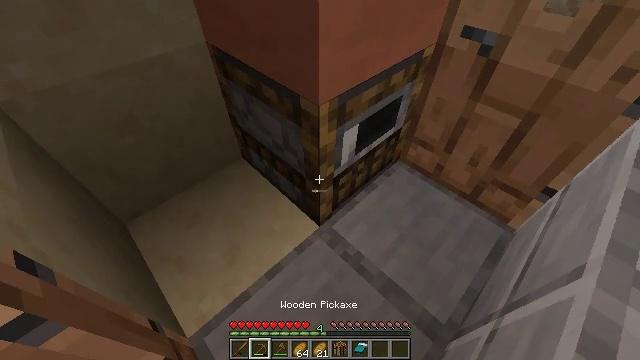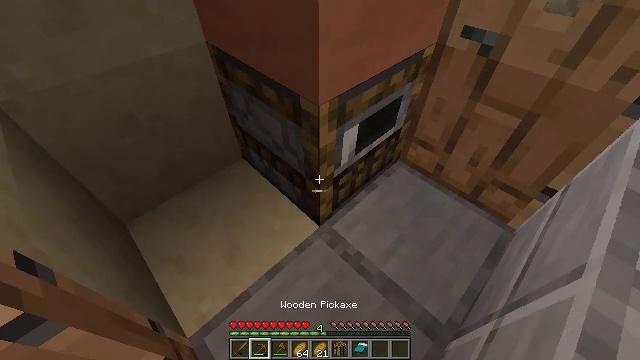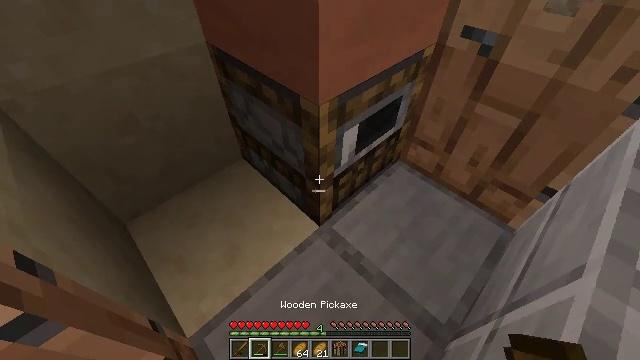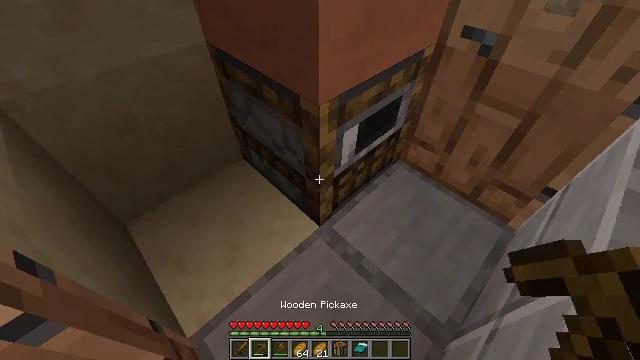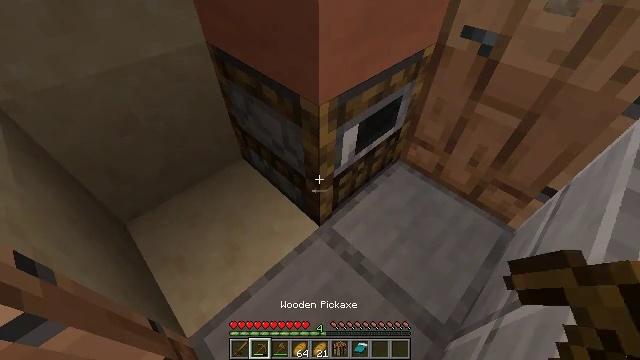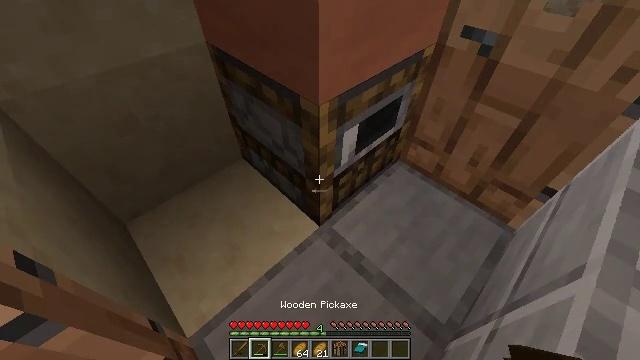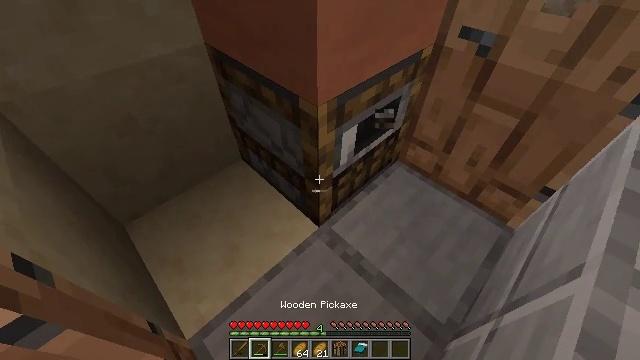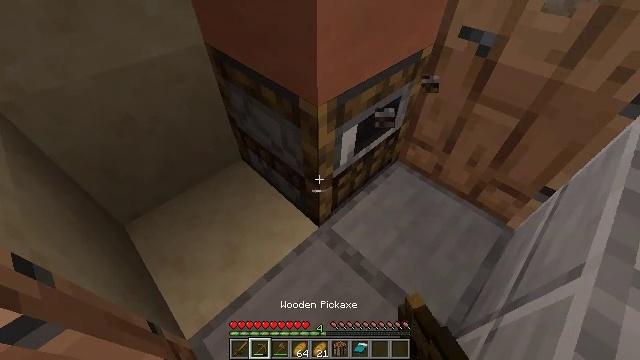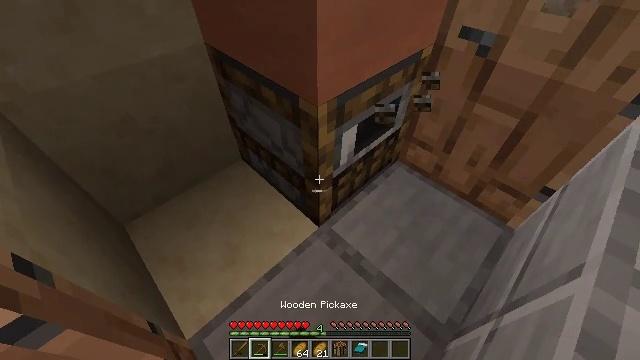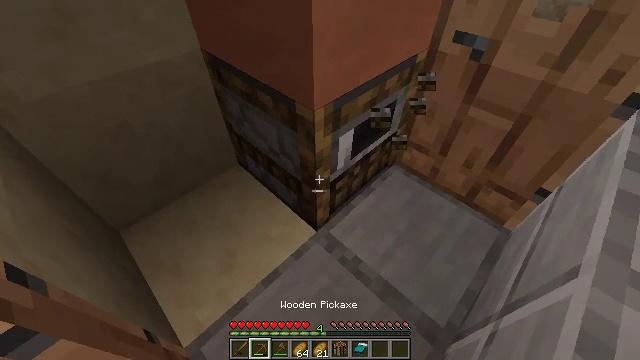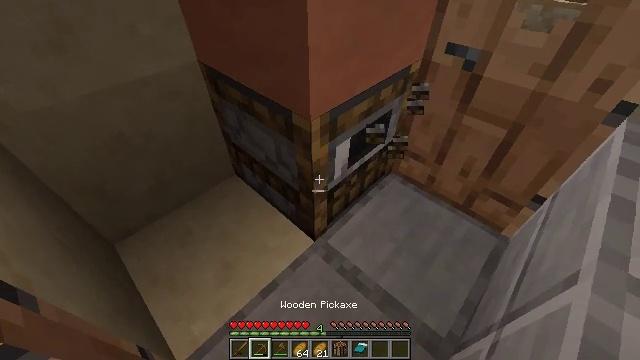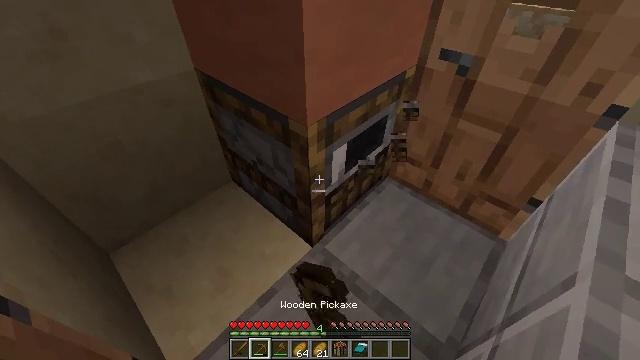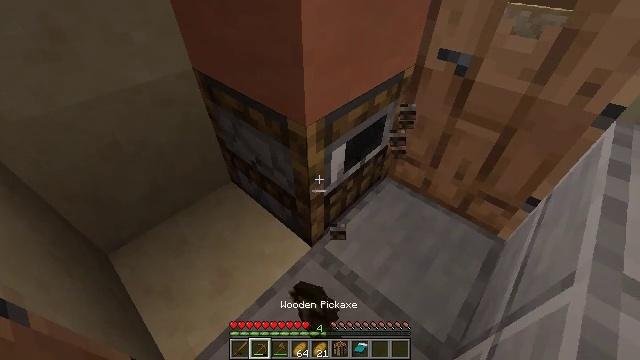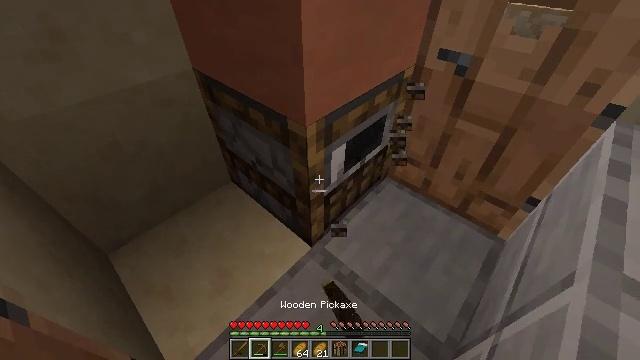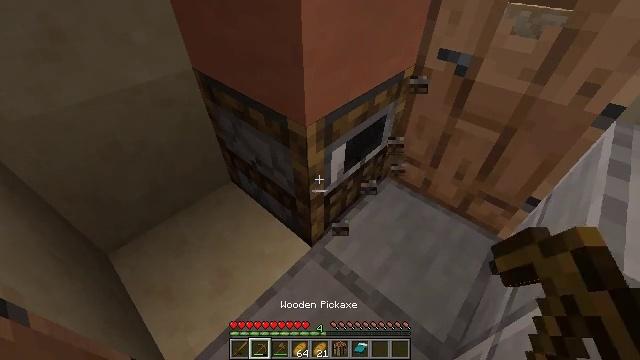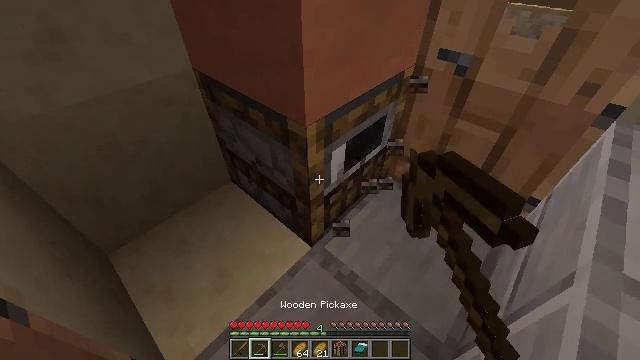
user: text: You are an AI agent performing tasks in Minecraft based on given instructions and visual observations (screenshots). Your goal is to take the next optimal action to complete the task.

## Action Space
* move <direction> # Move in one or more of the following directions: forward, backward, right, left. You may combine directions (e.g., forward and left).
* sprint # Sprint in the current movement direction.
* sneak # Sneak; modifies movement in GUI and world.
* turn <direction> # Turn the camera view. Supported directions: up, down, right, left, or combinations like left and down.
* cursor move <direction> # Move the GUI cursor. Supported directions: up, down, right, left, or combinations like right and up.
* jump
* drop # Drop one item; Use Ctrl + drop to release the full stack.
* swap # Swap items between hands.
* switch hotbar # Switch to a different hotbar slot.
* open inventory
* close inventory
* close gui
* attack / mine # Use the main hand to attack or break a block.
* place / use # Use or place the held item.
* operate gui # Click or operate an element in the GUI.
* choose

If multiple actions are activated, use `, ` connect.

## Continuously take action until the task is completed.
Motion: motion action
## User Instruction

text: Mine the smoker to break it.
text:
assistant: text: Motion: no_op
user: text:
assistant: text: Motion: no_op
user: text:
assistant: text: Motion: no_op
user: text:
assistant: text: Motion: no_op
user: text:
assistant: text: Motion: no_op
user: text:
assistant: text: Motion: attack / mine
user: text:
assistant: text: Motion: attack / mine
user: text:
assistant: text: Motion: attack / mine
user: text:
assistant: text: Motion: attack / mine
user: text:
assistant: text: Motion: turn up, attack / mine
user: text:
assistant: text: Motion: turn up, attack / mine
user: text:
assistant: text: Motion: attack / mine
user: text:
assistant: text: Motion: attack / mine
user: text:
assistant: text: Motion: attack / mine
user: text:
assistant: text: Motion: attack / mine
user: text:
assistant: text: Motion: attack / mine
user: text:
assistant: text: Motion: attack / mine
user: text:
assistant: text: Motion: attack / mine
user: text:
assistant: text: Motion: attack / mine
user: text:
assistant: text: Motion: attack / mine
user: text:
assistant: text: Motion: attack / mine
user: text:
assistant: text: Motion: attack / mine
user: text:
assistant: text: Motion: attack / mine
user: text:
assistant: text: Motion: attack / mine
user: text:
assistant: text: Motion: attack / mine
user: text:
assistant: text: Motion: attack / mine
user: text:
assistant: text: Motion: attack / mine
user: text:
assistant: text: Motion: attack / mine
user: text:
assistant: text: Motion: attack / mine
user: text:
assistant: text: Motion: attack / mine